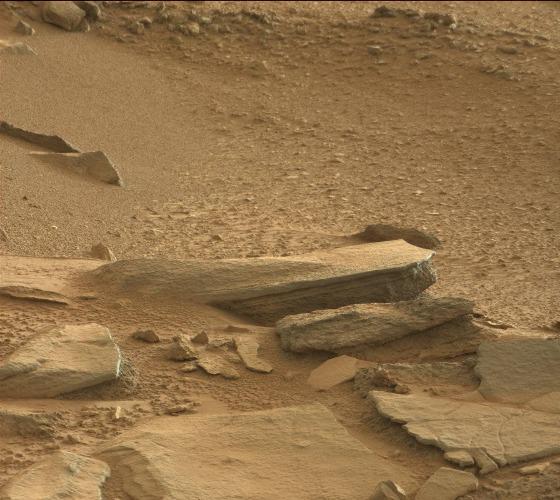
Terrain classes present: Bedrock, Gravel / Sand / Soil, Rock